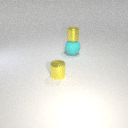
small yellow metal cylinder in front of large cyan rubber sphere